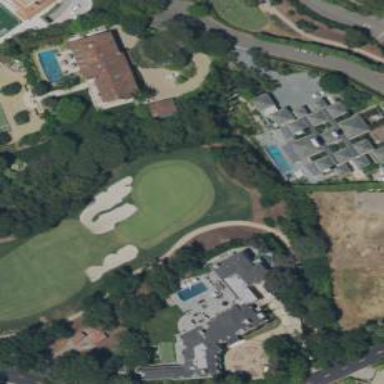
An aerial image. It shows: Path designated for golf carts.